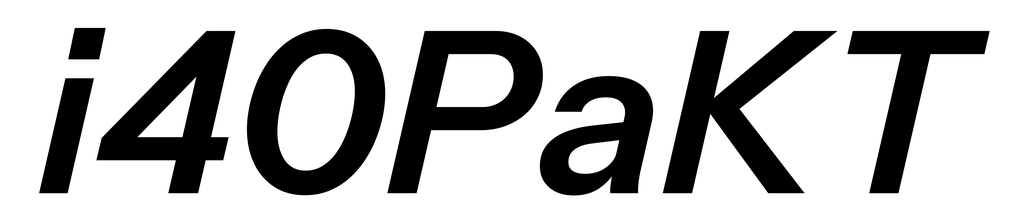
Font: InstrumentSans-Italic_SemiBold_Italic